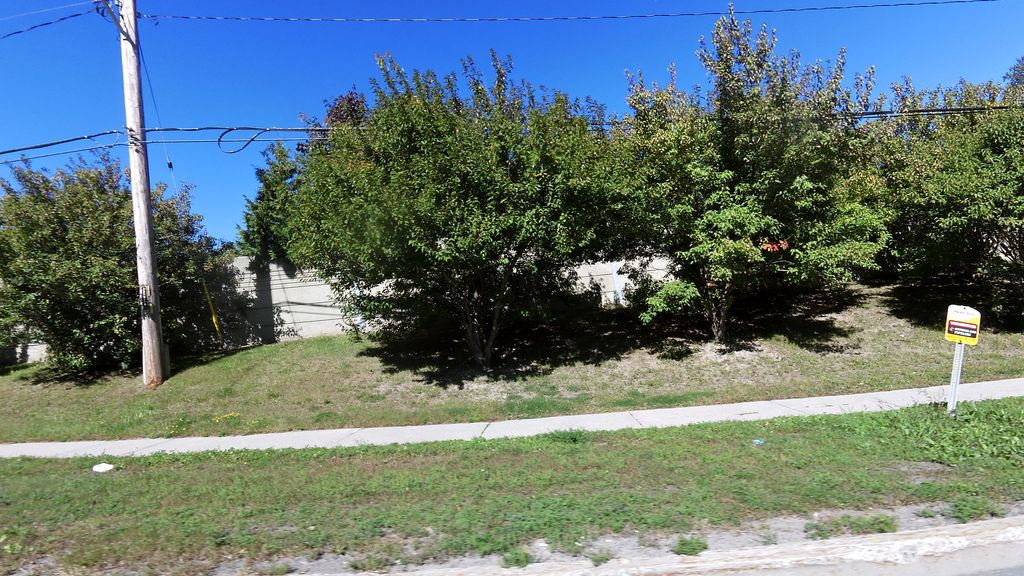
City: ottawa-gatineau